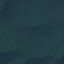
Land use / land cover: Forest